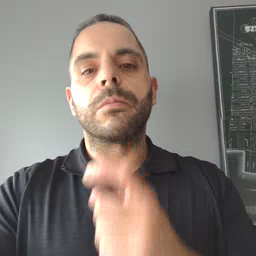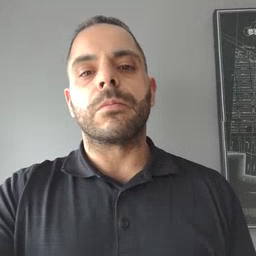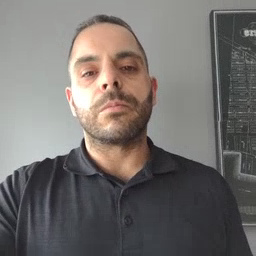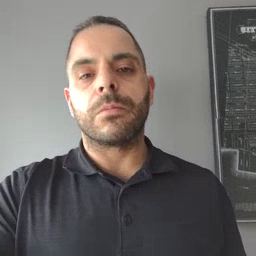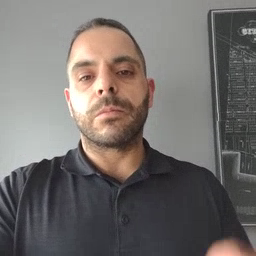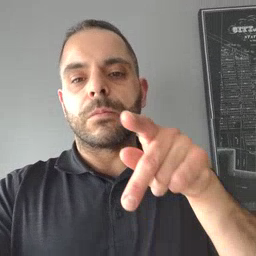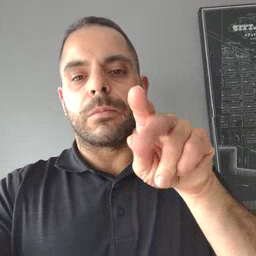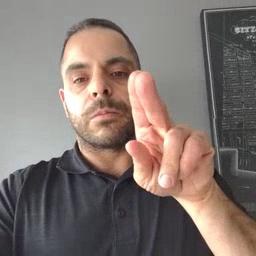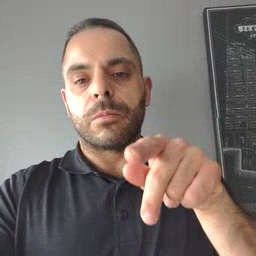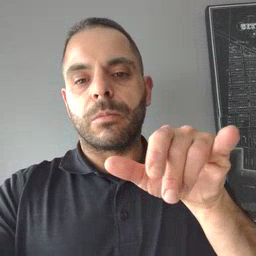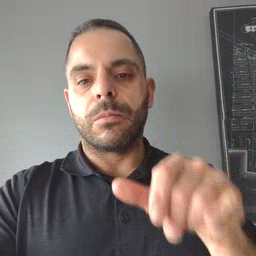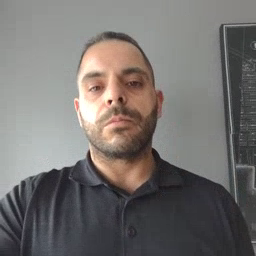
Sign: puppy